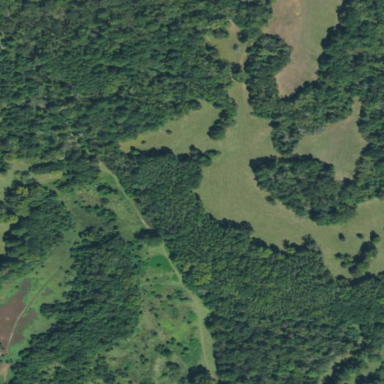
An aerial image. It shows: Mixed woodland area with variety of leaf types and cycles.